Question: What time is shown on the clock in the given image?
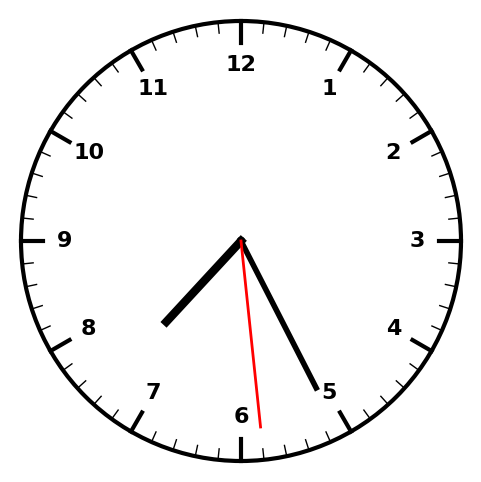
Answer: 07:25:29